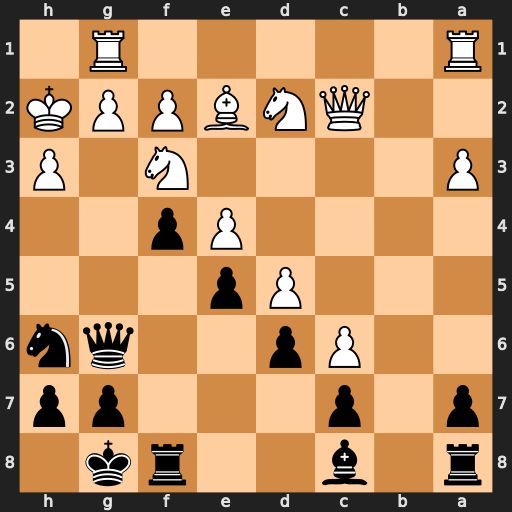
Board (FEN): r1b2rk1/p1p3pp/2Pp2qn/3Pp3/4Pp2/P4N1P/2QNBPPK/R5R1
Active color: b
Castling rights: -
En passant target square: -
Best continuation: Ng4+ hxg4 Qh6+ Nh4 Qxh4#